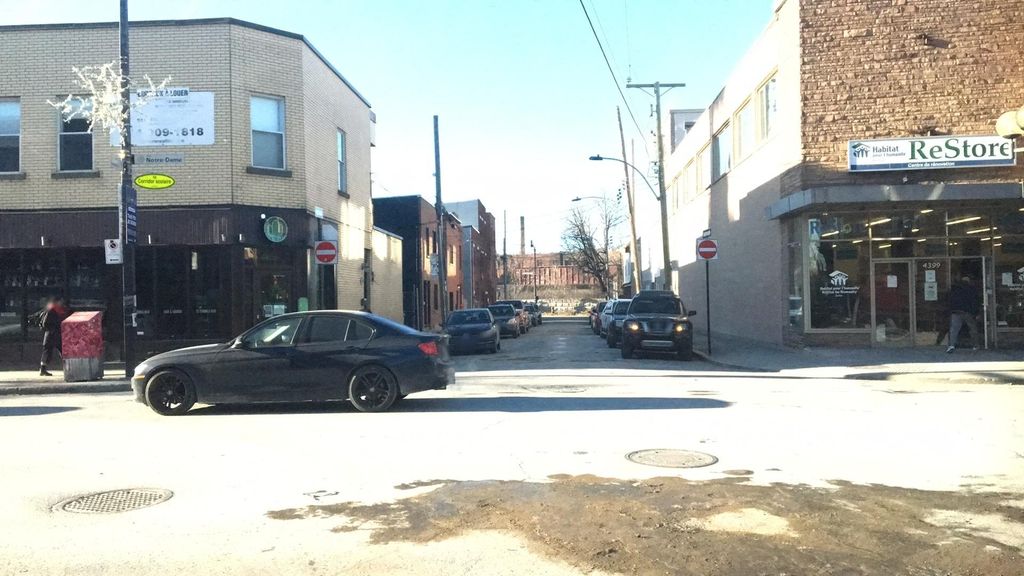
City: montreal